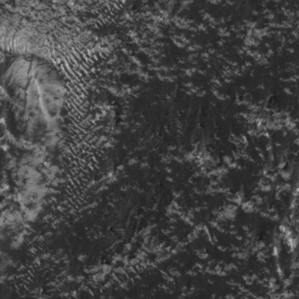
Label: frost